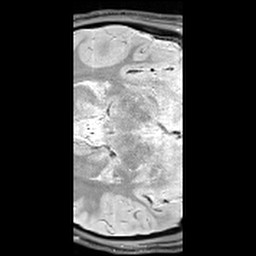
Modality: T1w
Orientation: axial
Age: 21
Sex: male
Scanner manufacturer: siemens
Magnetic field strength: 3 T
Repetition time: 6.5 s
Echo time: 0.016 s